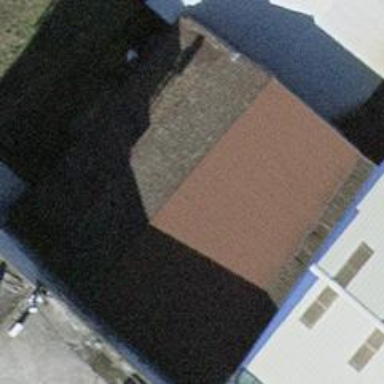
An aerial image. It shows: Gabled commercial building with brown roof oriented along its length.